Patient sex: F
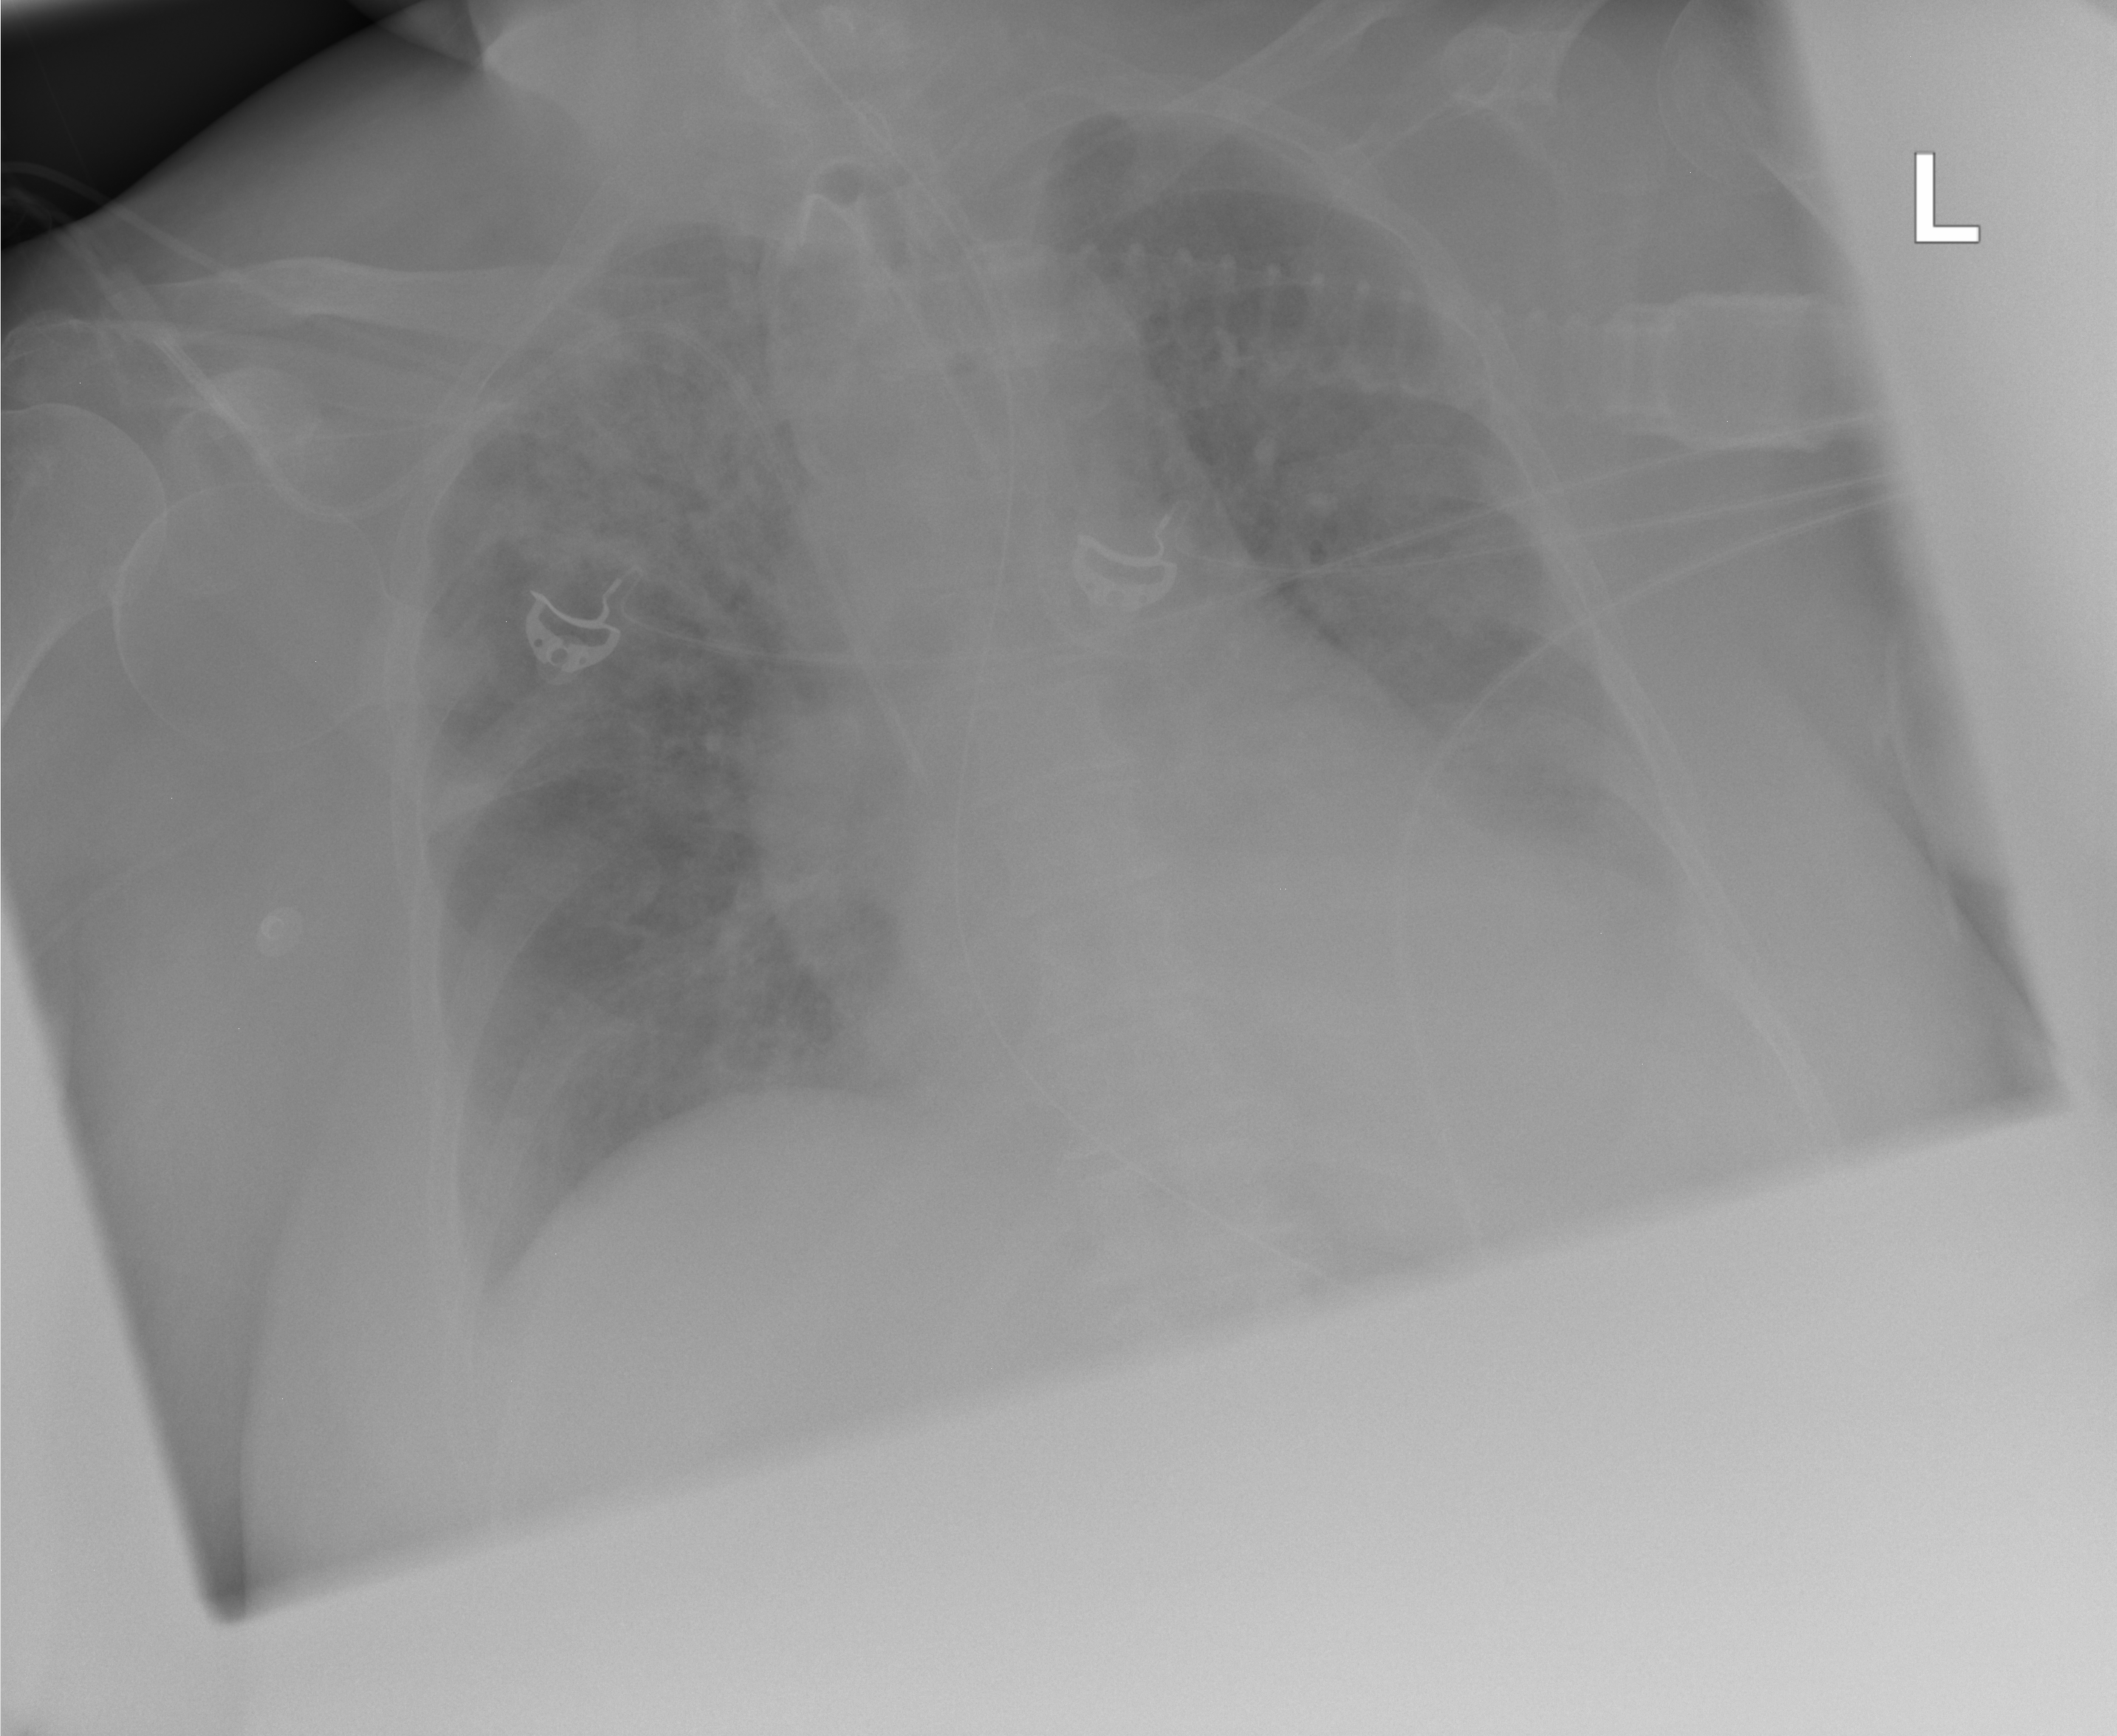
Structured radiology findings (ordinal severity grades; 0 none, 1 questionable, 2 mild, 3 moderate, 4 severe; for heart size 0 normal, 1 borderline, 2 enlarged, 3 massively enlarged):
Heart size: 2
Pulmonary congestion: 2
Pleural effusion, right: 0
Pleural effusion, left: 2
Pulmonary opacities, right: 4
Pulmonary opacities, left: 3
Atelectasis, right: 0
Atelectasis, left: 0